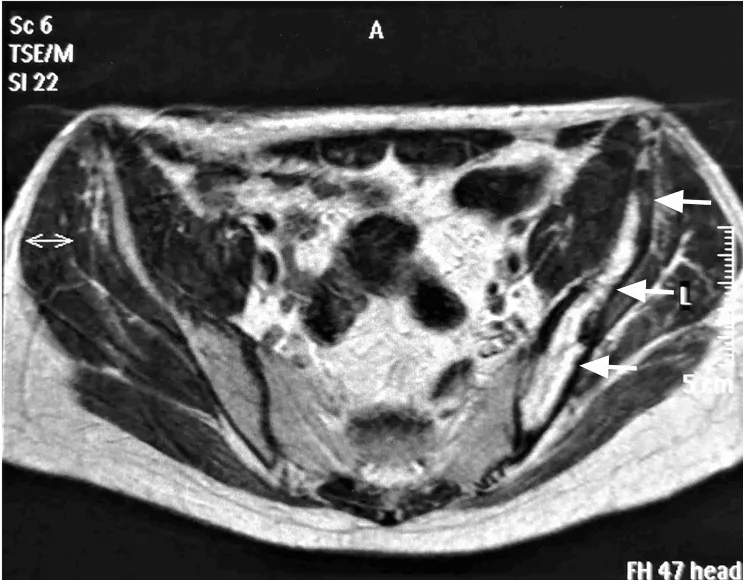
MRI of the pelvis, extension of the osteosarcoma metastasis in the left ilium (arrows) in coronal.
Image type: radiology (mri)